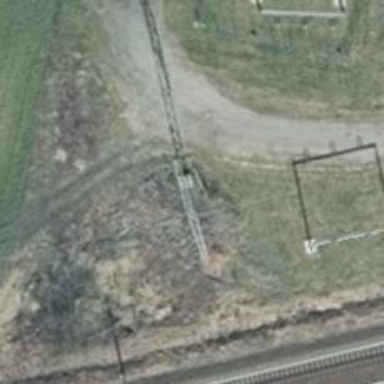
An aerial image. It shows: Power line with three cables.